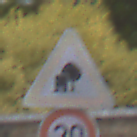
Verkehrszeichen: UnzureichendesLichtraumprofil
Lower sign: Geschwindigkeit20
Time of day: MorningAfternoon
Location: Outdoor (Urban)
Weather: Overcast
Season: NotSpecified
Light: Natural